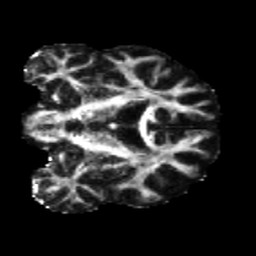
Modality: FA
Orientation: coronal
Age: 62
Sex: male
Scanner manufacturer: siemens
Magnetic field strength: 3 T
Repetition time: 5.25 s
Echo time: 0.08 s